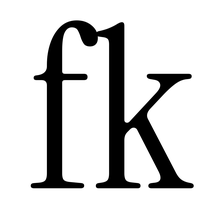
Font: InstrumentSerif-Regular